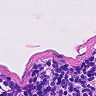
Metastatic tissue present: no